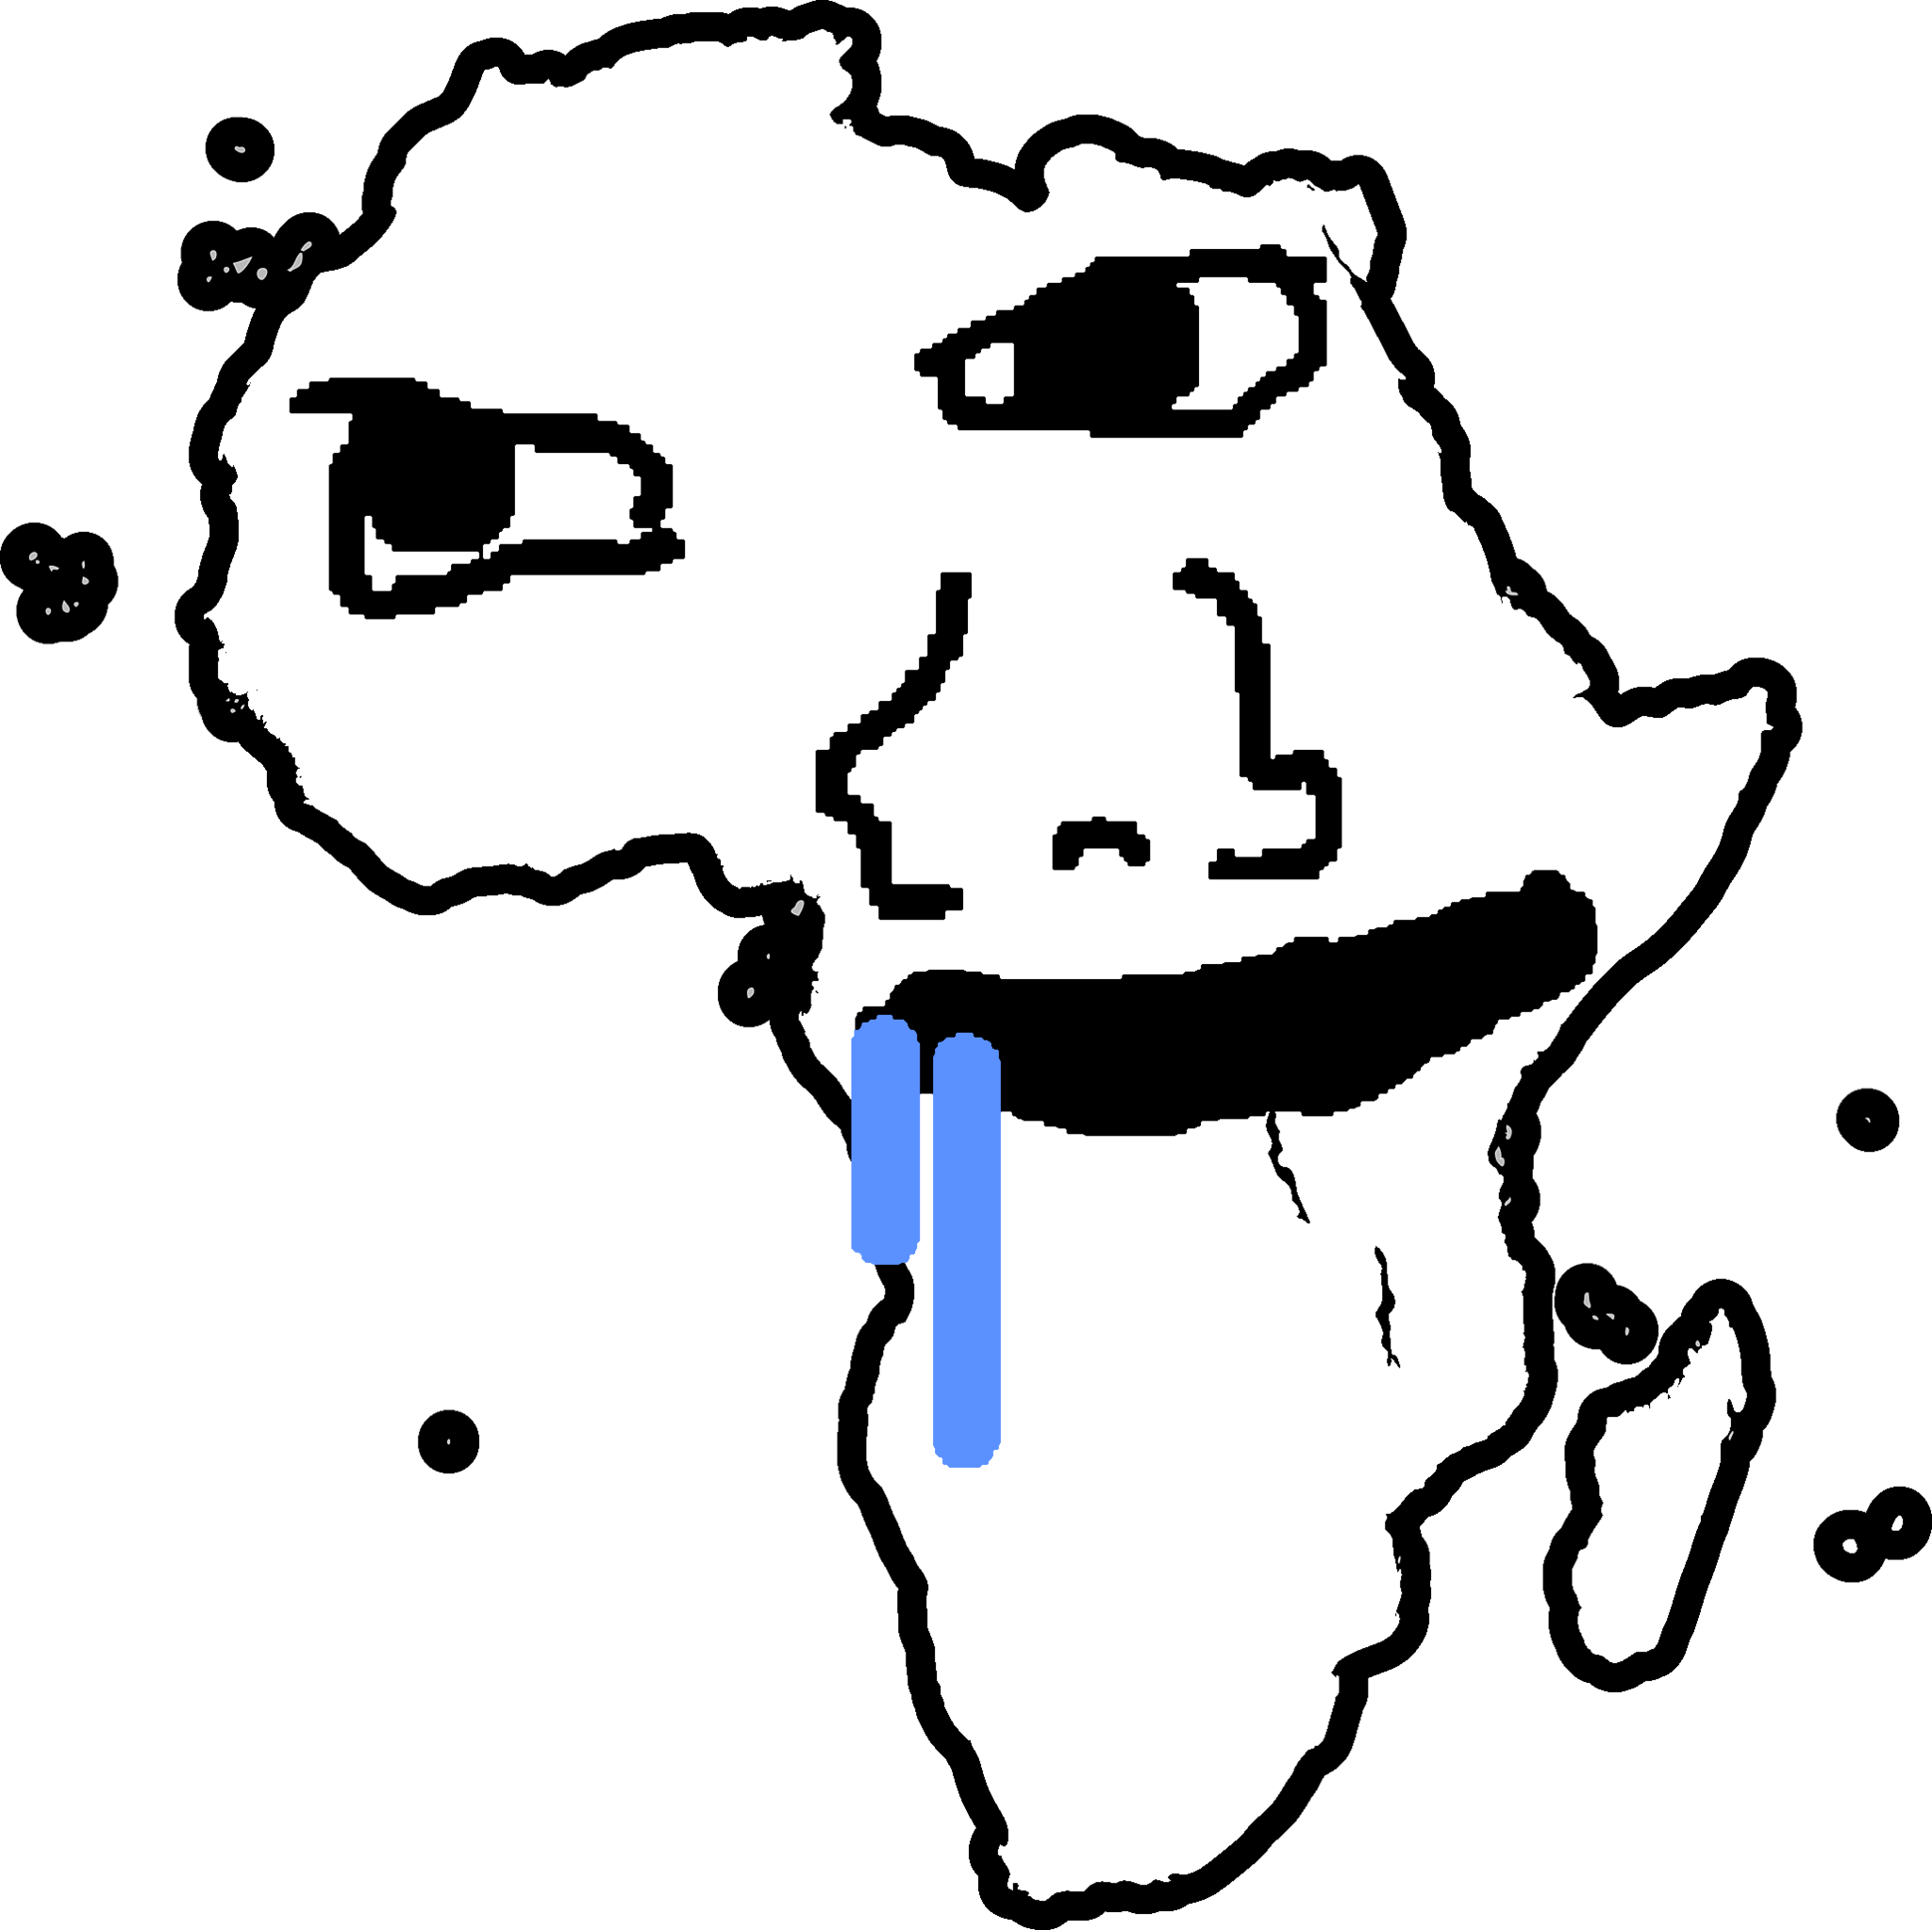
Label: 5_Brainlet